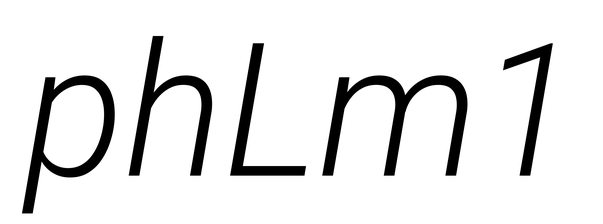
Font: Roboto-Italic_Light_Italic